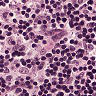
Metastatic tissue present: no